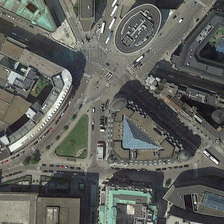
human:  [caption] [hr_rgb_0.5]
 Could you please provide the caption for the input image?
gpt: there are many cars running on the road .

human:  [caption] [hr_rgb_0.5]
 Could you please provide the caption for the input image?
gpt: there are many cars running on the road .

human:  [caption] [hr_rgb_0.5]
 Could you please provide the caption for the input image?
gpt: there is a triangle building next to the road .

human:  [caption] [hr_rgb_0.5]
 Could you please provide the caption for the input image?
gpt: there is a triangle building next to the road .

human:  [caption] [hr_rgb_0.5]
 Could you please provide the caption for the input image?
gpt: there is a triangle building next to the road .